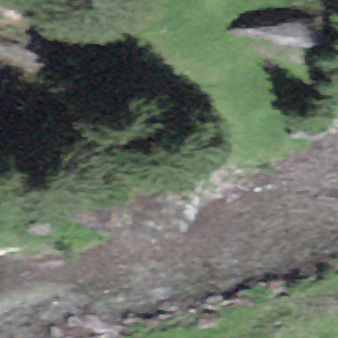
Label: bouldering_area